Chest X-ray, PA view. Patient: 43 years old, sex F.
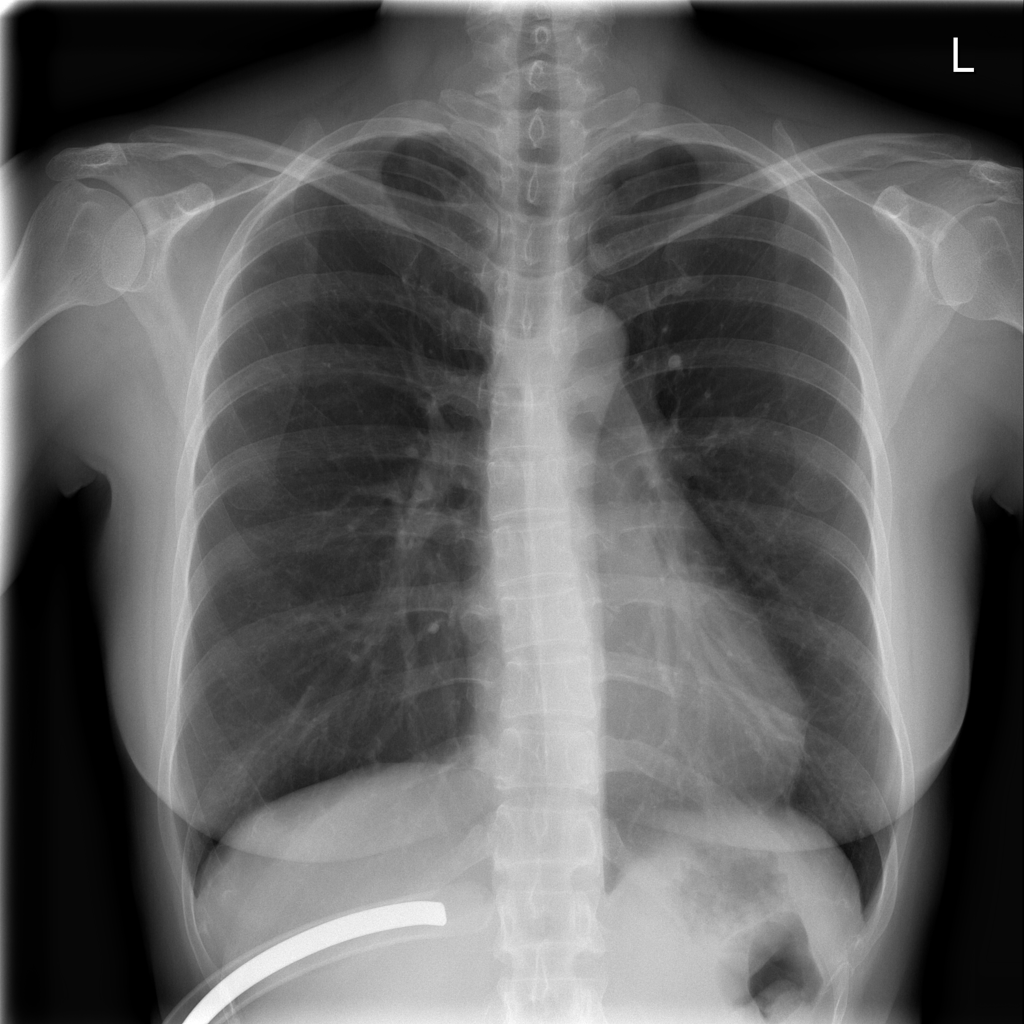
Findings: No Finding